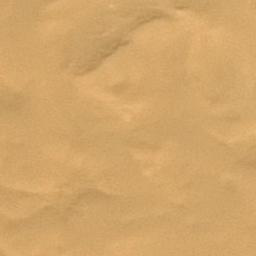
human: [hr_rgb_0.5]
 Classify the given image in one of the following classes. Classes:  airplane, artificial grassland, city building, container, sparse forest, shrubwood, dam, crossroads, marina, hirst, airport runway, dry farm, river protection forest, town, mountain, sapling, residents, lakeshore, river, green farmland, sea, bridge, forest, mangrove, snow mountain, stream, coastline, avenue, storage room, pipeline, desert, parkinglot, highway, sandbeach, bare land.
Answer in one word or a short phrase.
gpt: desert